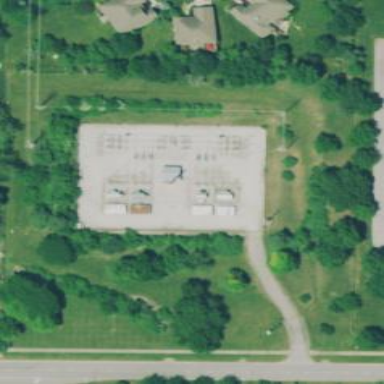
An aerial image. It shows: Distribution level power substation.